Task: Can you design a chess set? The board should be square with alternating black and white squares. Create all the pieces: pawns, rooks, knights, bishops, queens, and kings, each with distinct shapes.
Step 1719:
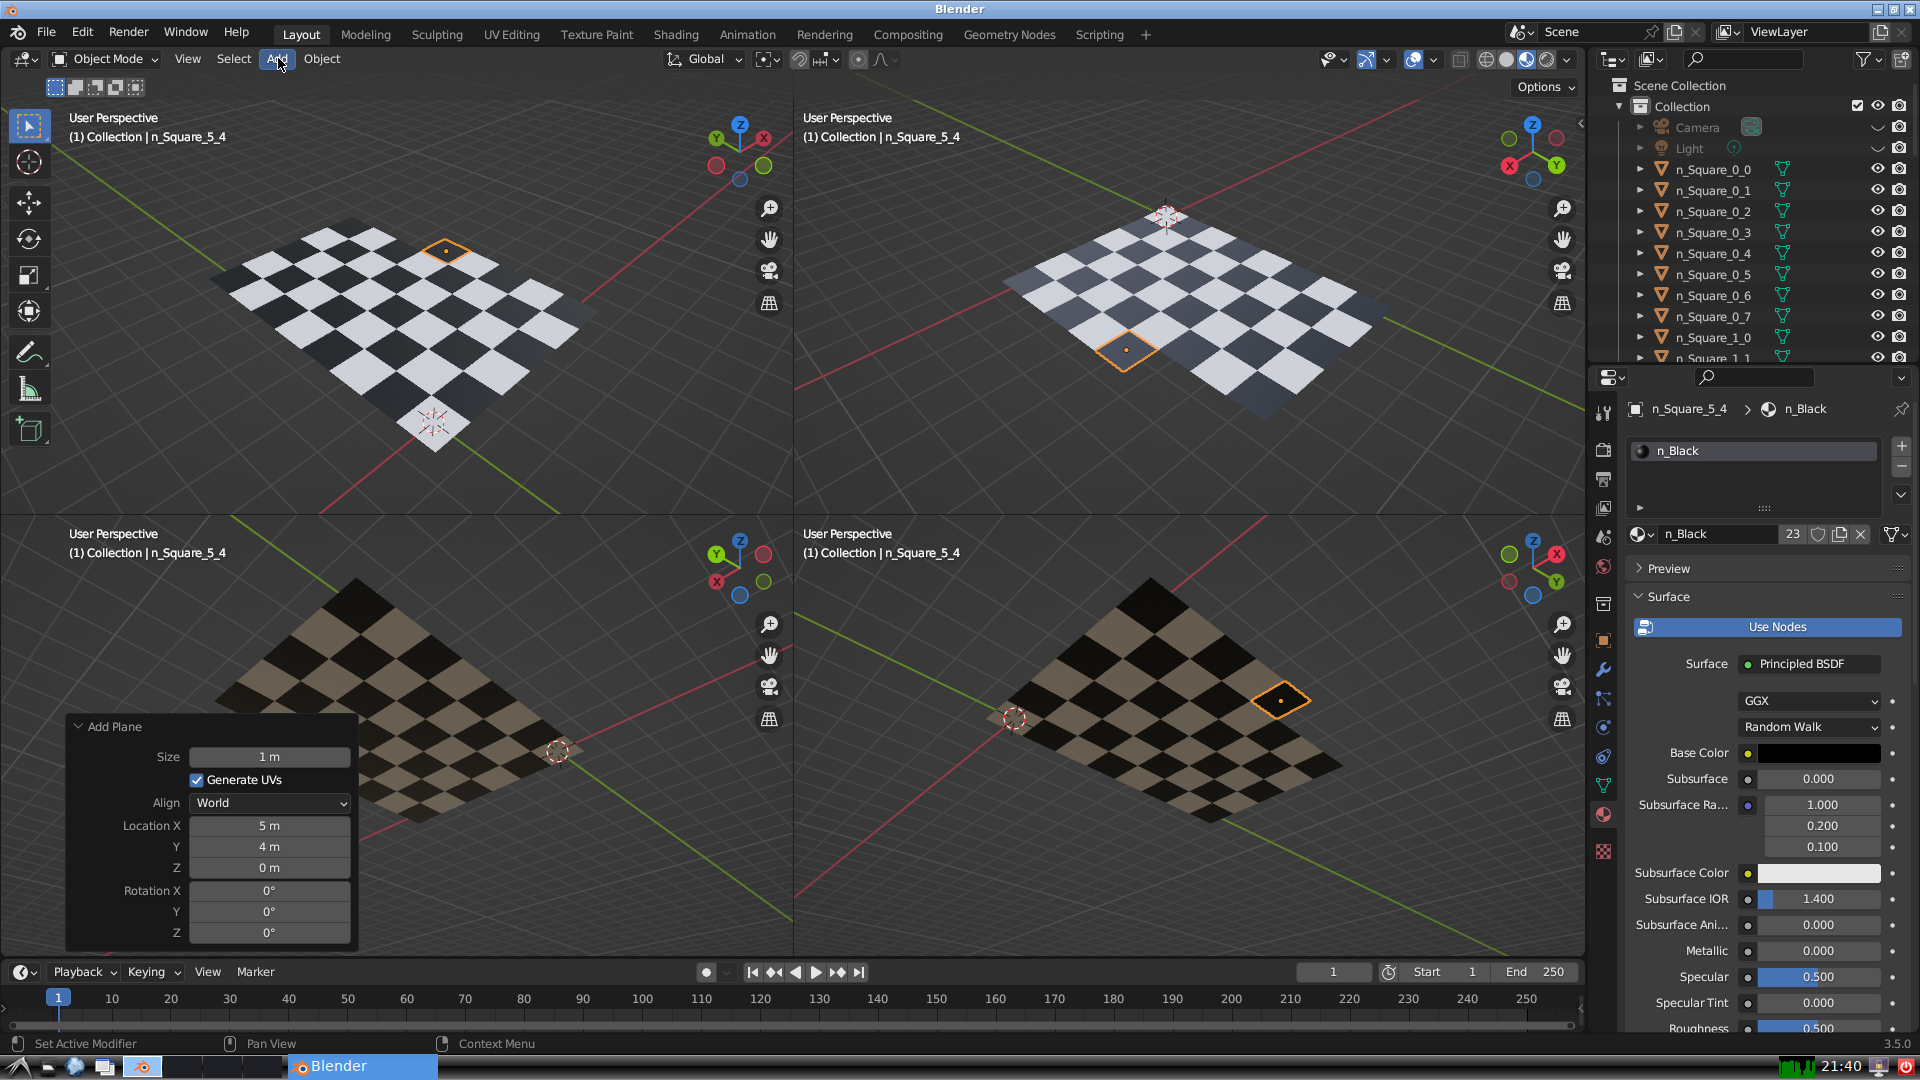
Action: click: no